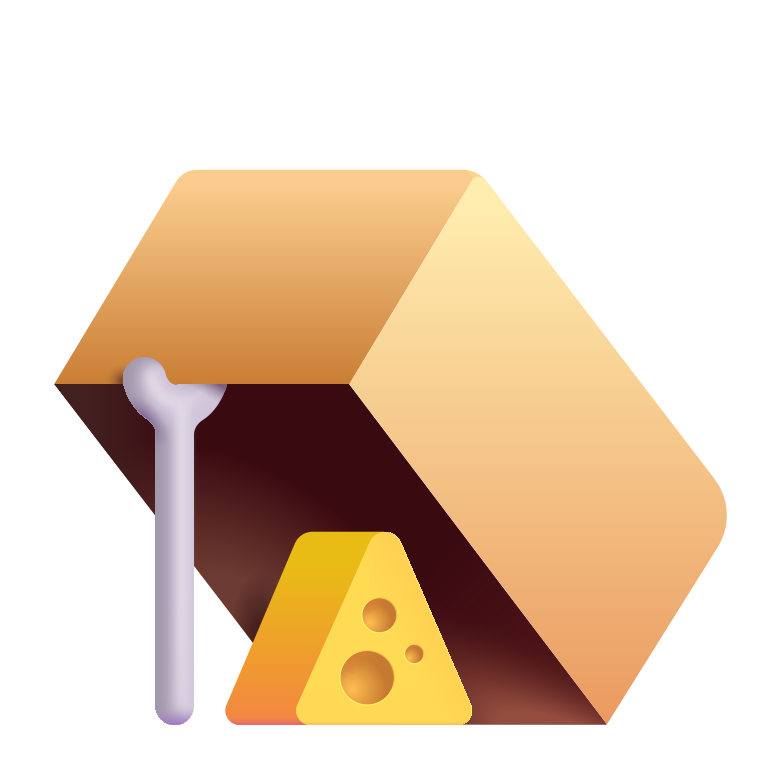
mouse trap color